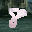
Label: 8